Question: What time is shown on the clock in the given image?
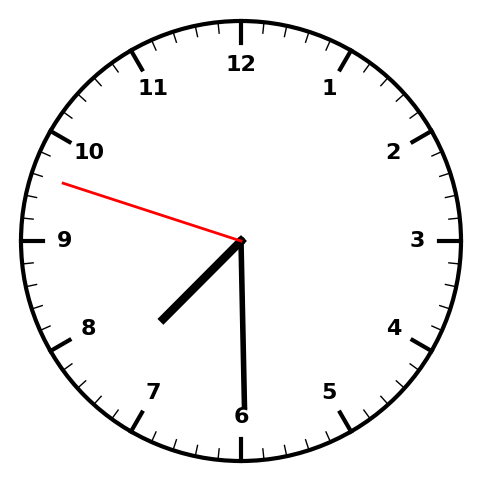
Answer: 07:29:48